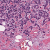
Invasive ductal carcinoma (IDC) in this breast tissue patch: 1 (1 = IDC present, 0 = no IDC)